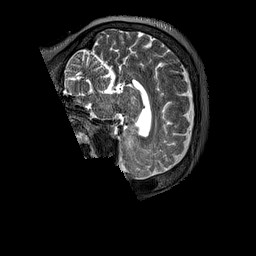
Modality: T2w
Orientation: sagittal
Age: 50
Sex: female
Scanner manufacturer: siemens
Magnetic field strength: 3 T
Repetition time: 3.2 s
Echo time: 0.567 s